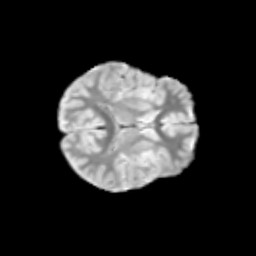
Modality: T2w
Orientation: axial
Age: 9
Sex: female
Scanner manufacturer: siemens
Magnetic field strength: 3 T
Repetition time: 3.8 s
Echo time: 0.07 s